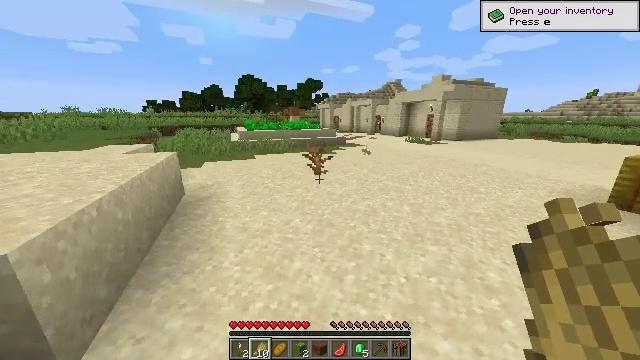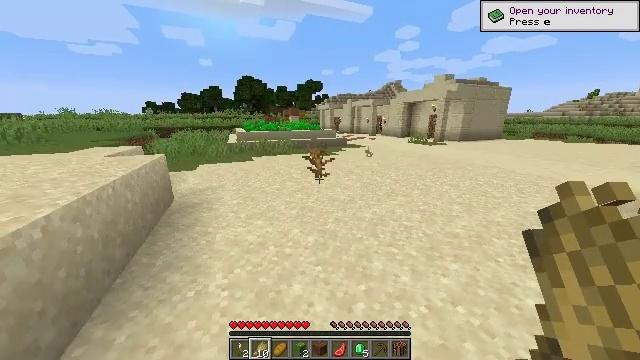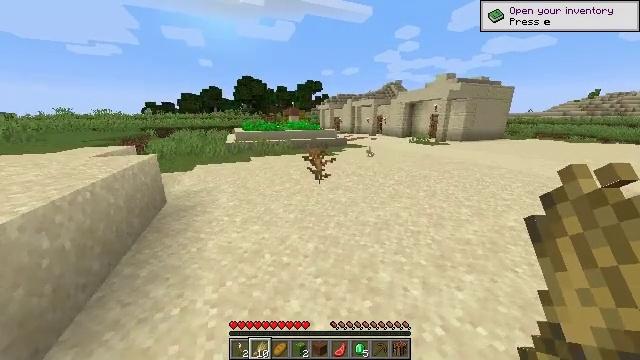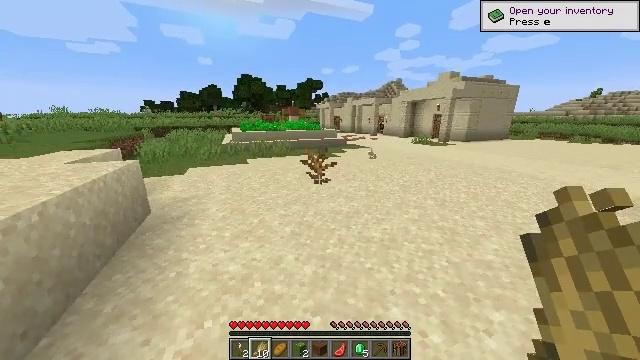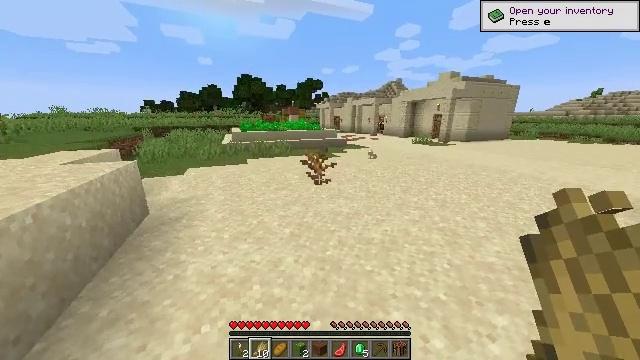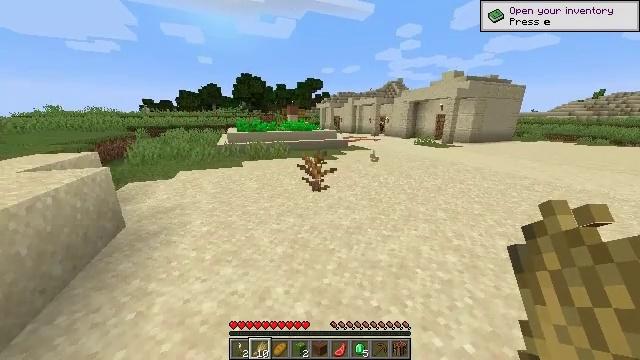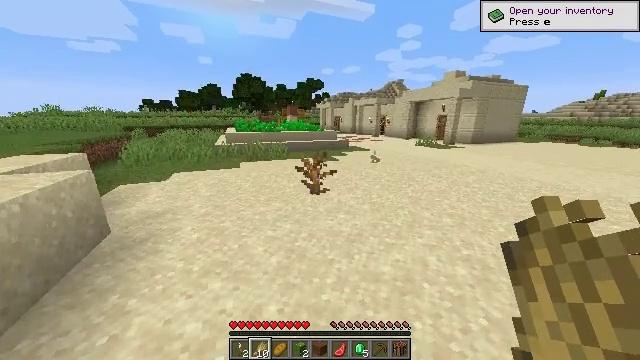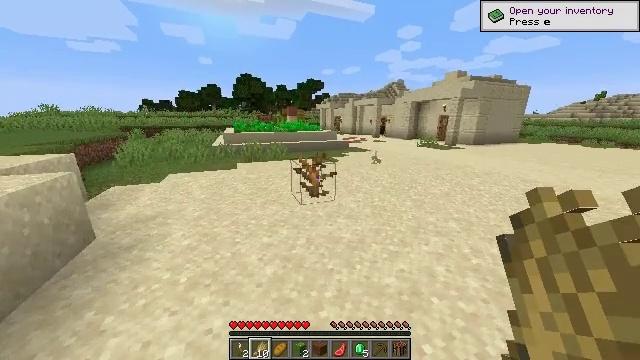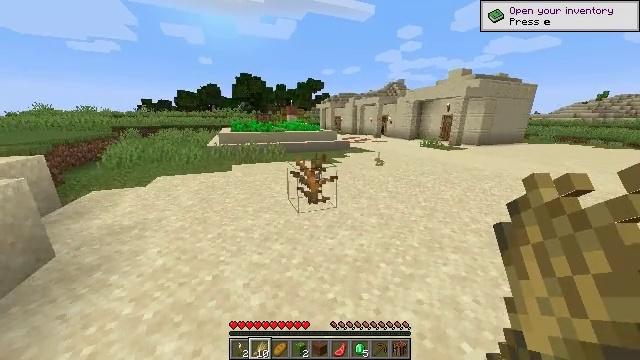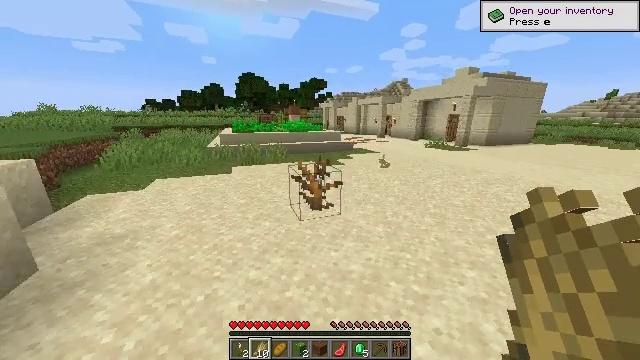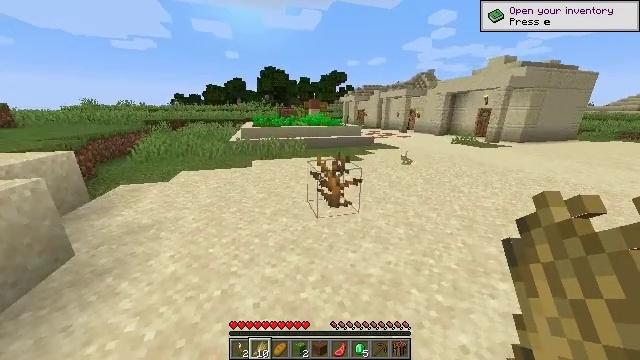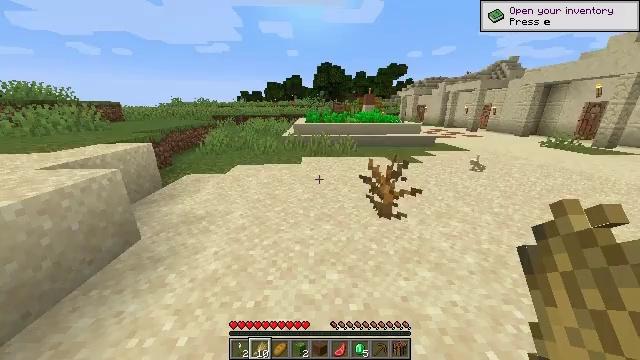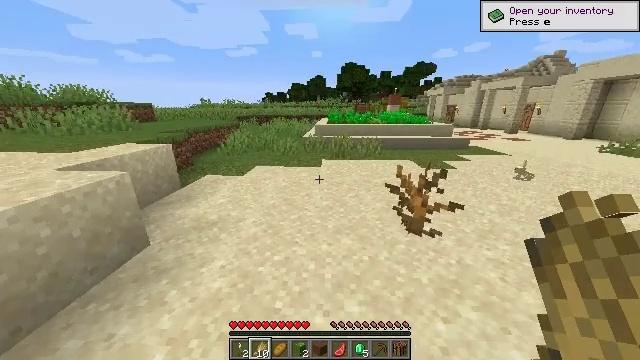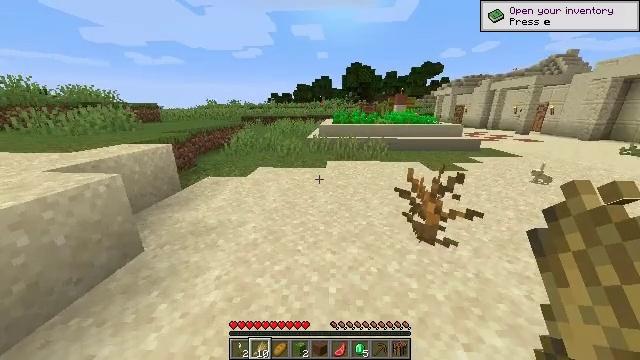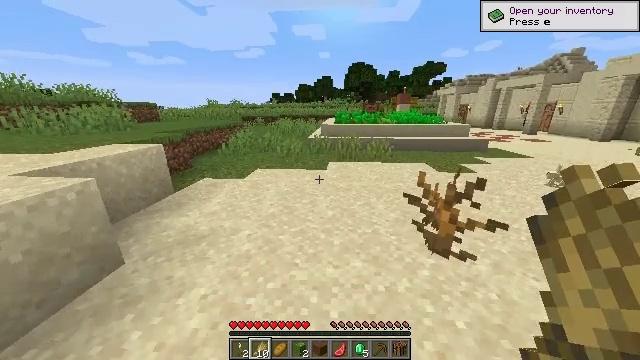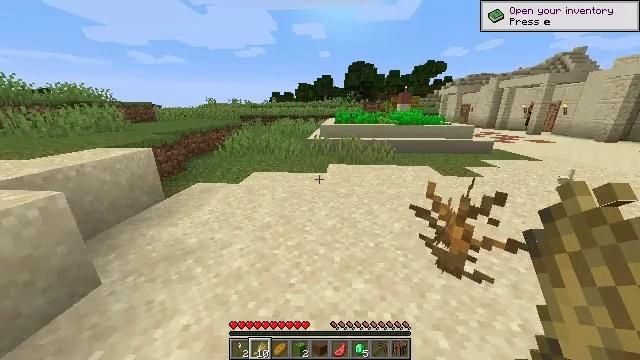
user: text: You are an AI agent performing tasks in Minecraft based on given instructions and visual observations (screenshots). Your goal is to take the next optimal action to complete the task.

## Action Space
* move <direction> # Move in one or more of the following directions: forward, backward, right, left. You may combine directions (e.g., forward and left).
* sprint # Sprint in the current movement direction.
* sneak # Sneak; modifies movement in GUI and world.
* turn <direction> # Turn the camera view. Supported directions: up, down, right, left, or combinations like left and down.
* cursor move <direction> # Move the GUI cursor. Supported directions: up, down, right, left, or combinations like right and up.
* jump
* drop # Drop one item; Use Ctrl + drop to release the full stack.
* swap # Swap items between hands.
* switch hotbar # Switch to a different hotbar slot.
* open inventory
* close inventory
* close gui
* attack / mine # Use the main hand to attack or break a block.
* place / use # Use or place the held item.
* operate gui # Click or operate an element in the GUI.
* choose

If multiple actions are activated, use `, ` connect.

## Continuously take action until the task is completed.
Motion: motion action
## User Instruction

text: Gather smooth sandstone from desert temples or structures.
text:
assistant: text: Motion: move forward, sprint
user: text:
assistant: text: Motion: move forward, sprint
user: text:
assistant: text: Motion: move forward, sprint
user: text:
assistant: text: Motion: move forward, sprint
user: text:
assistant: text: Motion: move forward, sprint
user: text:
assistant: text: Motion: move forward, sprint
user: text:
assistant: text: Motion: move forward, sprint
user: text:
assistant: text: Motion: move forward, sprint
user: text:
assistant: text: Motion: move forward, sprint
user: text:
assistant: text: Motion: move forward, sprint, turn left and down
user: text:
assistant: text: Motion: move forward, sprint, turn left and down
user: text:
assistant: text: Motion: move forward, sprint, turn left
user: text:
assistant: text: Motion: move forward, sprint, turn left
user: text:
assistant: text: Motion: move forward, sprint
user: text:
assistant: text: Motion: move forward, sprint
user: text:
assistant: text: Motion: move forward, sprint
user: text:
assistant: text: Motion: move forward, sprint
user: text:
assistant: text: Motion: move forward, sprint
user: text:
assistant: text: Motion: move forward, sprint
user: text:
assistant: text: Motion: move forward, sprint
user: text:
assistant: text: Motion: move forward, sprint
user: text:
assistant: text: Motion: move forward, sprint
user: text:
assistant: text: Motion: move forward, sprint
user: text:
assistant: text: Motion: move forward, sprint
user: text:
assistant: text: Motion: move forward, sprint
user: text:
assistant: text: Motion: move forward, sprint, turn right
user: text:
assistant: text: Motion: move forward, sprint, turn right
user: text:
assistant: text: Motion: move forward, sprint, turn right
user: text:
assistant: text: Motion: move forward, sprint, turn right
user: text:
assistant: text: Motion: move forward, sprint